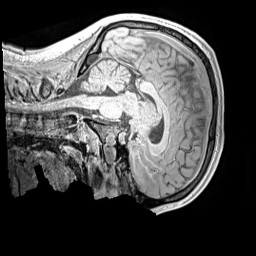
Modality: MP2RAGE
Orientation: sagittal
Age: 13
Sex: male
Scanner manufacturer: siemens
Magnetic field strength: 3 T
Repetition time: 4 s
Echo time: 0.00299 s